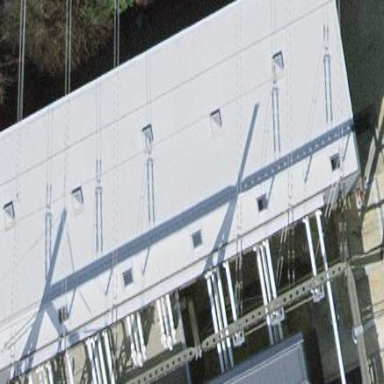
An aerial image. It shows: Industrial building housing switchgear.